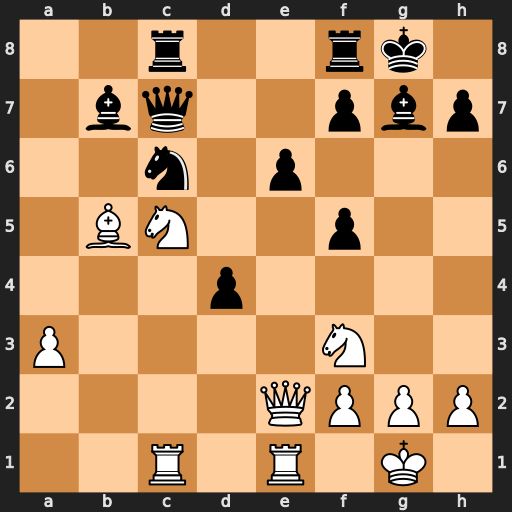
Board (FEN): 2r2rk1/1bq2pbp/2n1p3/1BN2p2/3p4/P4N2/4QPPP/2R1R1K1
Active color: w
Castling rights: -
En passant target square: -
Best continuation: Nxb7 Qxb7 Ba6 Qa8 Bxc8